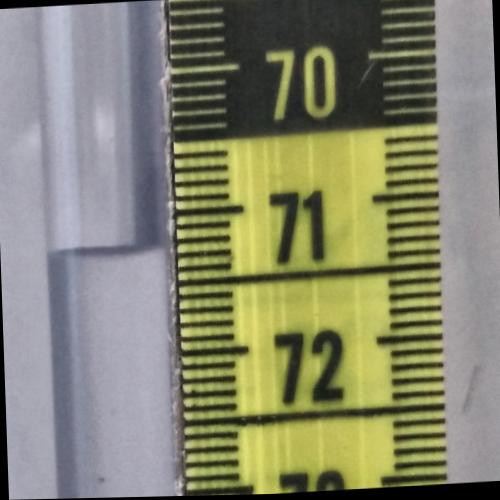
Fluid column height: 71.2 cm